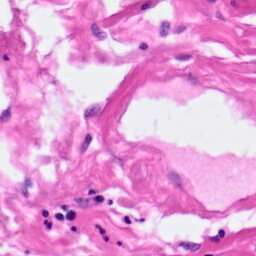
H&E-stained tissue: Pancreatic